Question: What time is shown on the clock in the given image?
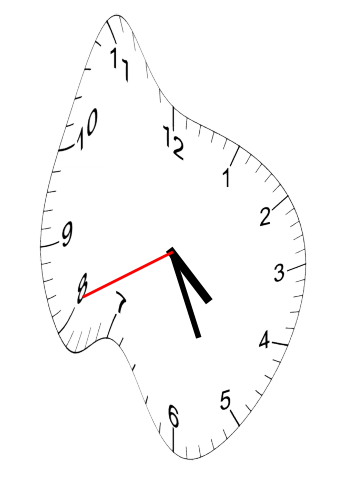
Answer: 04:25:41